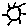
Label: sun